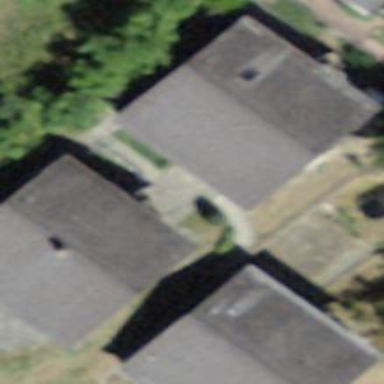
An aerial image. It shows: Simple and straightforward house.